Interaction volume radius: 5 \u00c5
Interaction volume height: 10 \u00c5
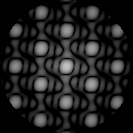
Disorder parameter: 0.01134